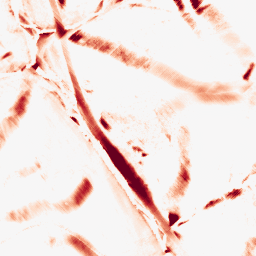
Category: morphological
Decomposition family: morphological_diamond
Decomposition parameters: operation: opening
radius: 15
Upsampling method: quintic
Upsampling parameters: scale: 2
Upsampling scale: 2